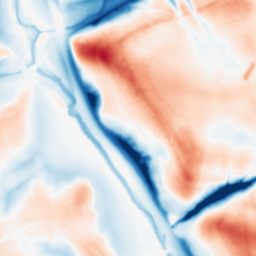
Category: multiscale
Decomposition family: dog_multiscale
Decomposition parameters: sigma_ratio: 1.6
n_scales: 6
base_sigma: 1
Upsampling method: bicubic
Upsampling parameters: scale: 2
Upsampling scale: 2